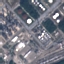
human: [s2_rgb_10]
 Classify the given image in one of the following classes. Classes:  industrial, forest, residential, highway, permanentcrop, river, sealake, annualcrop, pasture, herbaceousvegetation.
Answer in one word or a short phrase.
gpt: Industrial